Question: I have duplicate records in one sql table . The rows has the same id but different values in different fields. how I can combine or merge those two rows or more into one row. Please help,

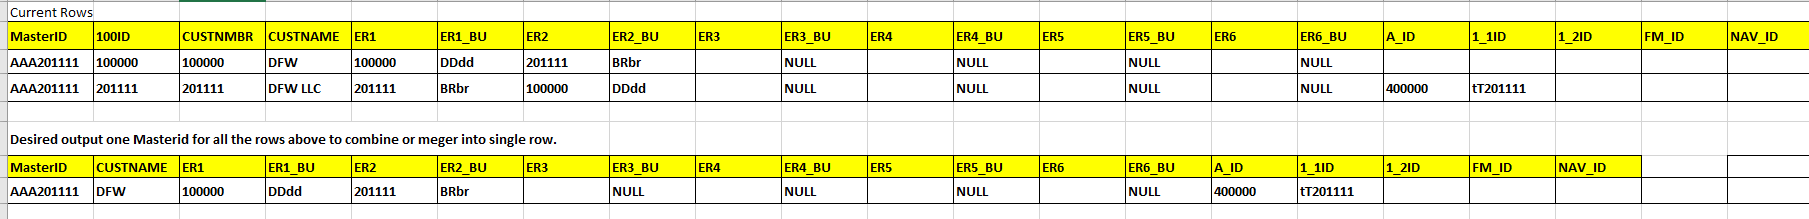
Answer: You can group those rows on certain fields by specifying a <URL> clause.
In your case you would group on the 'ID' column. For the columns you select in the <URL>.
- Simplified example based on your image:
'''
SELECT
MasterID,
CUSTNAME=MIN(CUSTNAME),
ER1=MIN(ER1),
ER1_BU=MIN(ER1_BU)
-- For the other fields, the idea is the same
FROM
your_table
GROUP BY
MasterID
ORDER BY
MasterID;
'''
This example takes for each field the minimum of the fields for a particular 'MasterID'. You did not really define what you mean by "merge". Perhaps you want the result to be a particular merge, you will have to clarify further if this example doesn't "merge" the rows like you want.